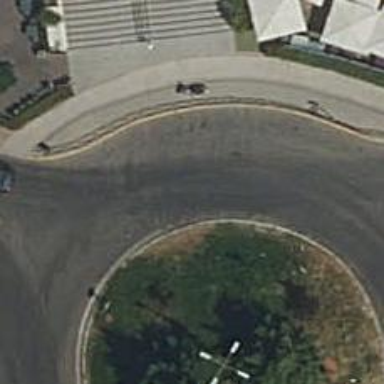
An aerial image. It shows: Roundabout on residential road.